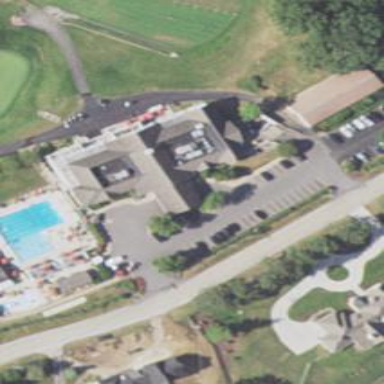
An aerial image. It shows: Clubhouse building for golf.